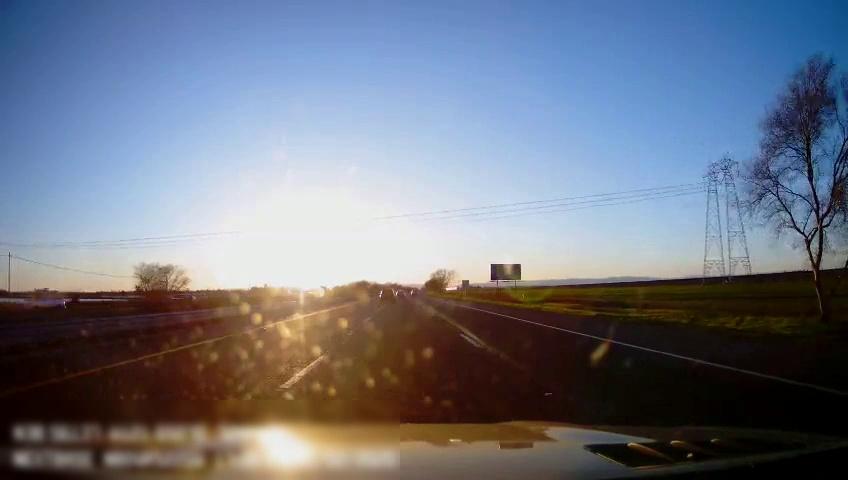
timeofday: Day
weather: Sunny
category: Drivable Space
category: Vehicles | Car
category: Vehicles | Car
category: Vehicles | Car
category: Lanes | Alternate Lane
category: Lanes | Current Lane
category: Lanes | Current Lane
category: Lanes | Alternate Lane
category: Traffic | Signs